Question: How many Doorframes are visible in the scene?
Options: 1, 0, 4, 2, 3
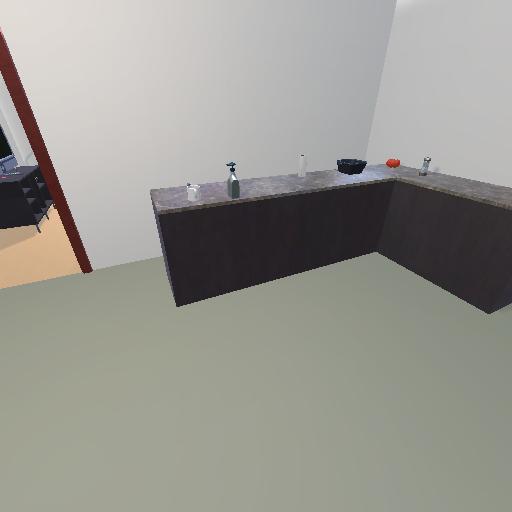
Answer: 1